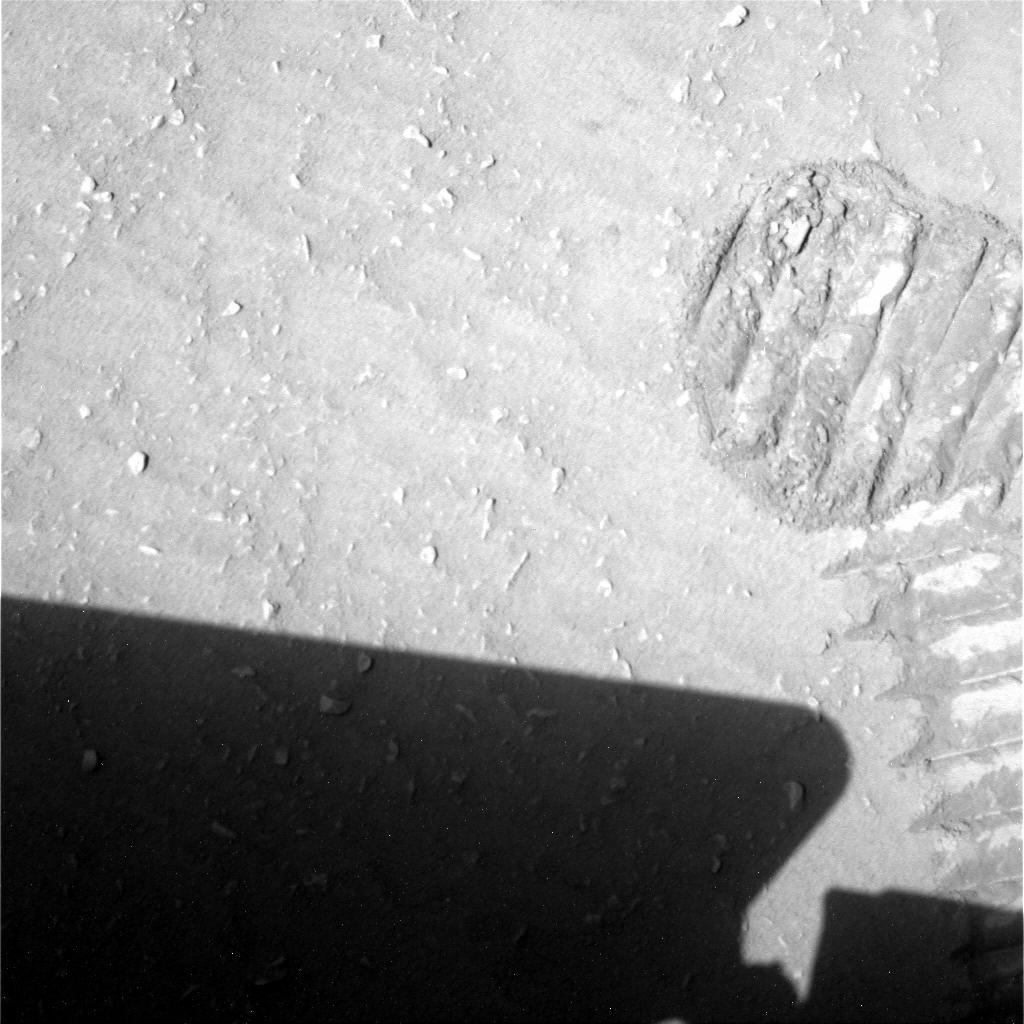
Terrain classes present: Gravel / Sand / Soil, Shadow, Track